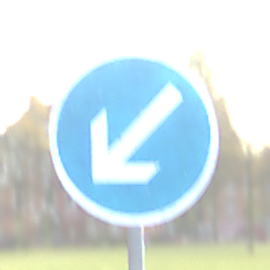
Verkehrszeichen: VorgeschriebeneVorbeifahrtLinks
Umgebung: Outdoor, Suburban
Tageszeit: MorningAfternoon
Wetter: PartlyCloudy
Licht: Natural
Jahreszeit: NotSpecified
Kontrast: MediumContrast